Question: I'm calling a java service via its http endpoint (embedded jetty). The service handles async http requests with a timeout of 5s, and reliably works when I call it from the browser with url params, or curl or py script.
When I call it from a ruby script with net/http or rest-client, it times out half the time?! Any idea what could be causing this and what a possible solution might be (with ruby)?
I'm using ruby 1.9.3-p125 and the ruby and python scripts are all <10 lines (I'd normally be making the call from a larger piece of code, but the small version doesn't work either).
net/http
'''
paramStr = "rid=#{rid}&id=#{id}&json=#{json}"
uri = URI.parse(URI.escape(proxy_server_addr+"?"+paramStr))
response = Net::HTTP.get_response(uri)
'''
rest-client
'''
resource = RestClient::Resource.new('http://myserver.com:9001', :timeout => 10)
response = resource["/"].get :params => {:id => id, :rid => rid, :json => json}
'''
curl
'''
curl 'http://myserver:9001/?id=...'
'''
py
'''
import urllib2
print urllib2.urlopen("http://myserver.com:9001?id=...").read()
'''

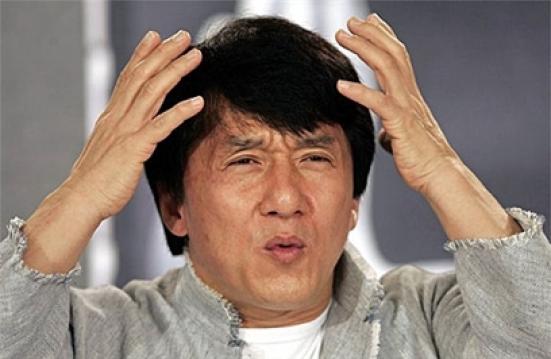
Answer: You're overcomplicating it. The ruby equivalent of urllib2 is open-uri:
'''
require 'open-uri'
puts open("http://myserver.com:9001?id=...").read
'''